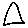
Label: triangle